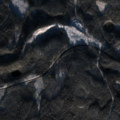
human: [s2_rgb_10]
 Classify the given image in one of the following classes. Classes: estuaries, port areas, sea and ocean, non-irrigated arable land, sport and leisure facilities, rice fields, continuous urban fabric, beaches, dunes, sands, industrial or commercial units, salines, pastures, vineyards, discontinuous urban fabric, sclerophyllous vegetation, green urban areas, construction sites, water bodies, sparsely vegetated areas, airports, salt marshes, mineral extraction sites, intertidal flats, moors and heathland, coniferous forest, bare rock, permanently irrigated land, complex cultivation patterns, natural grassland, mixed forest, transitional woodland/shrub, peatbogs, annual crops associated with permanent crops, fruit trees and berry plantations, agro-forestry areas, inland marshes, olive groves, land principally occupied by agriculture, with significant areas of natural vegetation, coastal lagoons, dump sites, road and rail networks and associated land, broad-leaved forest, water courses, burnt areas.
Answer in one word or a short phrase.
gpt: coniferous forest, mixed forest